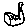
Label: hexagon